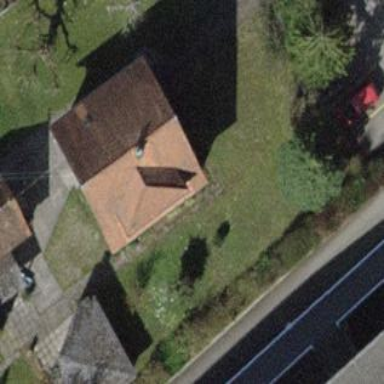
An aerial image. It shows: Detached building.